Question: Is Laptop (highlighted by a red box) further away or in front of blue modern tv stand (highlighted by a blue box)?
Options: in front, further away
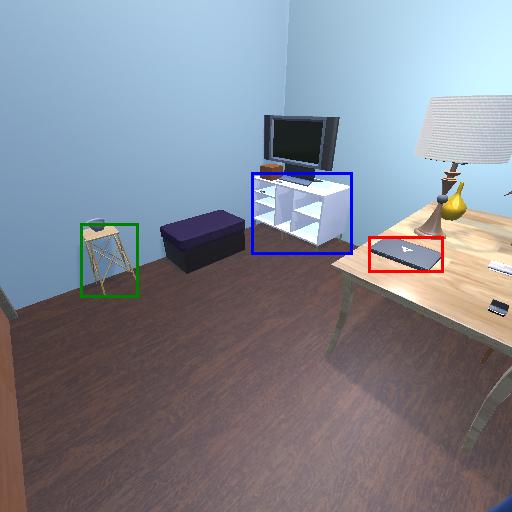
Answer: in front